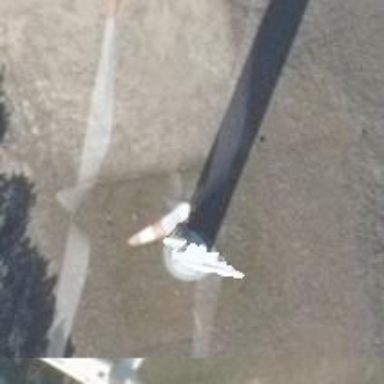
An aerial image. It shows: Wind turbine generating power.